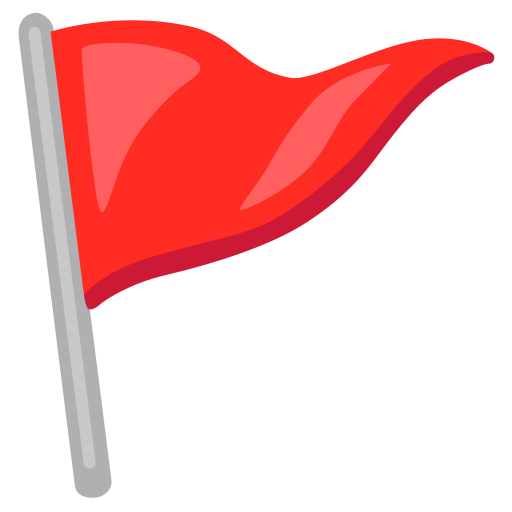
Emoji: 🚩